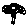
Label: tree